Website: apple
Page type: payment
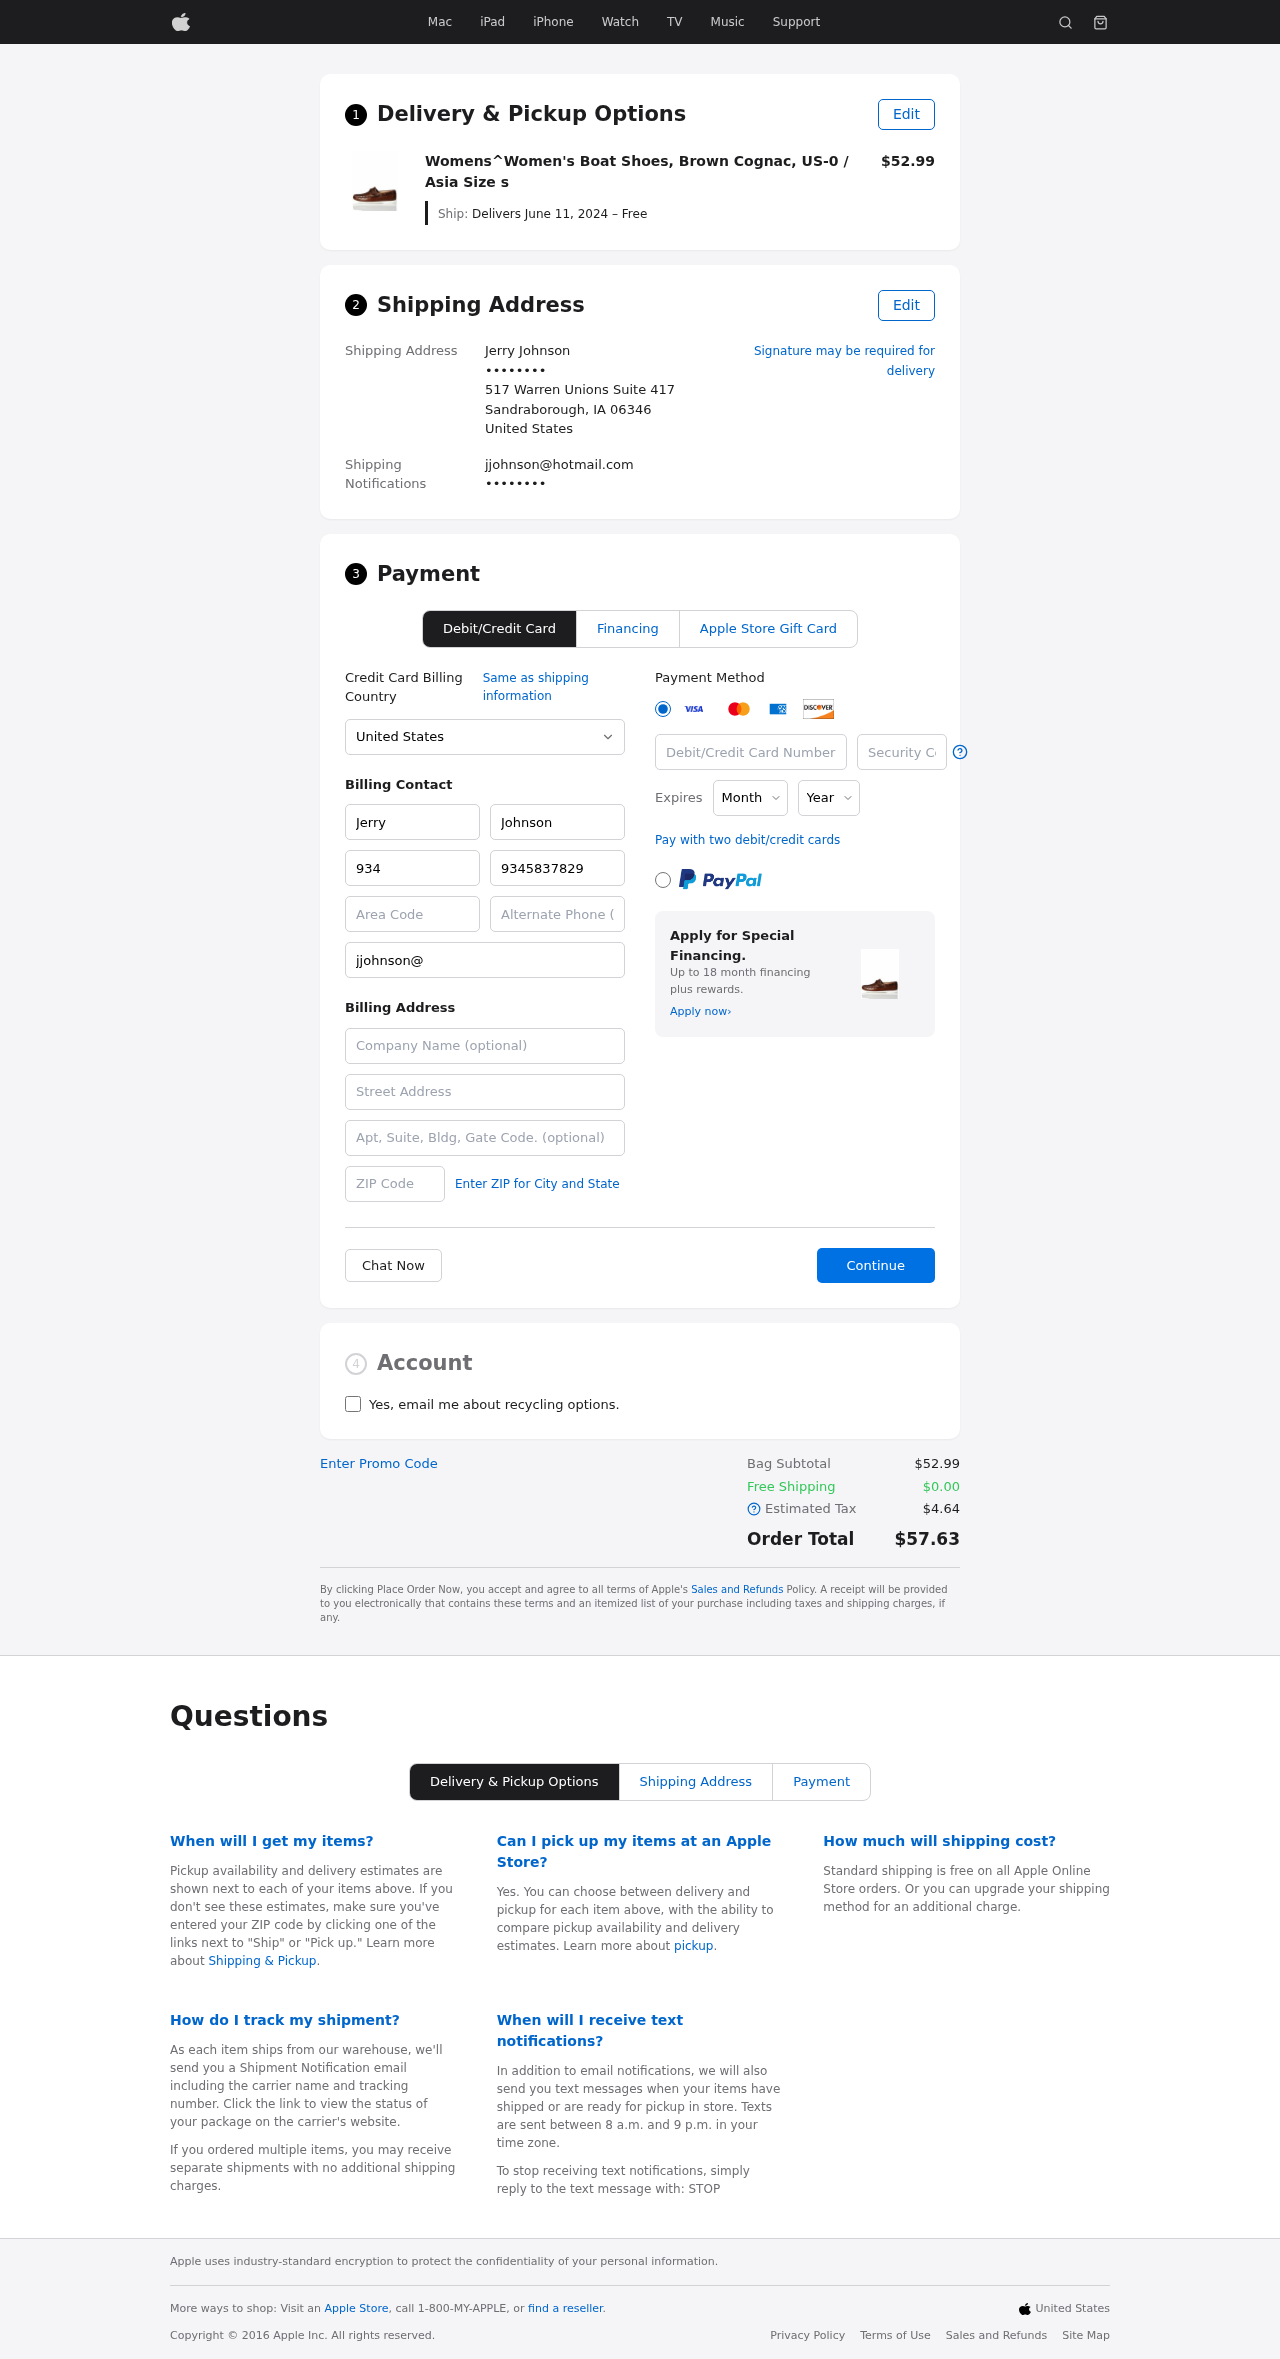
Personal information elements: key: PII_CARD_CVV
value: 1940
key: PII_CARD_EXPIRY_MONTH
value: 06
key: PII_CARD_EXPIRY_YEAR
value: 29
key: PII_CARD_NUMBER
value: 3486 1679 6255 226
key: PII_CITY_STATE_ZIP
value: Sandraborough, IA 06346
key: PII_COUNTRY
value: United States
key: PII_EMAIL
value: jjohnson@hotmail.com
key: PII_EMAIL2
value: jjohnson@hotmail.com
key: PII_FIRSTNAME
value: Jerry
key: PII_FULLNAME
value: Jerry Johnson
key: PII_LASTNAME
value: Johnson
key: PII_PHONE3
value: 9345837829
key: PII_PHONE_AREA
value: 934
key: PII_POSTCODE2
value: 86737
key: PII_SECURITY_CODE
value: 0372
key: PII_STREET
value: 517 Warren Unions Suite 417
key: PII_STREET2
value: Suite 260
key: PII_PHONE
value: ••••••••
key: PII_PHONE2
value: ••••••••
Product elements: key: PRODUCT1_NAME
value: Womens^Women's Boat Shoes, Brown Cognac, US-0 / Asia Size s
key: PRODUCT1_PRICE
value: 52.99
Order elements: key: ORDER_DELIVERY_DATE
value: Delivers June 11, 2024 – Free
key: ORDER_SUBTOTAL
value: $52.99
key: ORDER_SHIPPING_COST
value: $0.00
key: ORDER_TAX
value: $4.64
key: ORDER_TOTAL
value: $57.63